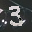
Label: 3